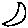
Label: moon